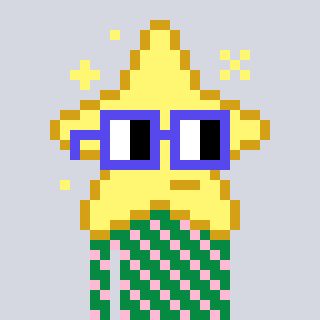
a pixel art character with square blue glasses, a star-shaped head and a green-colored body on a cool background